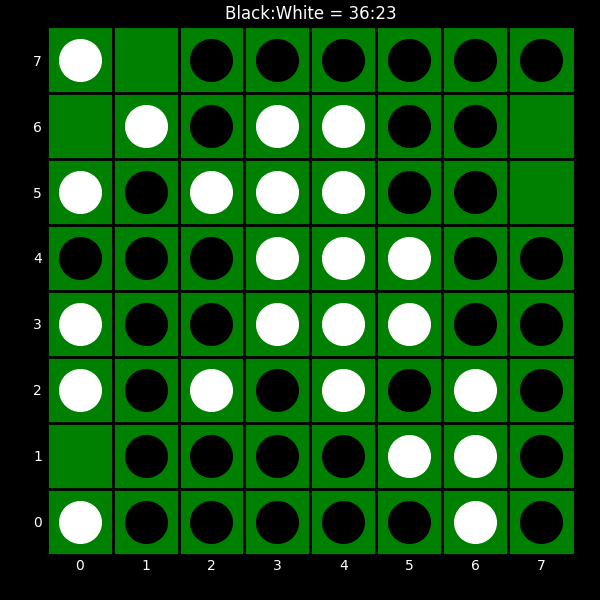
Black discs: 36
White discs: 23